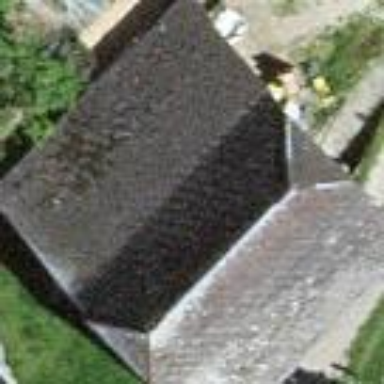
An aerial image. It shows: Barn.